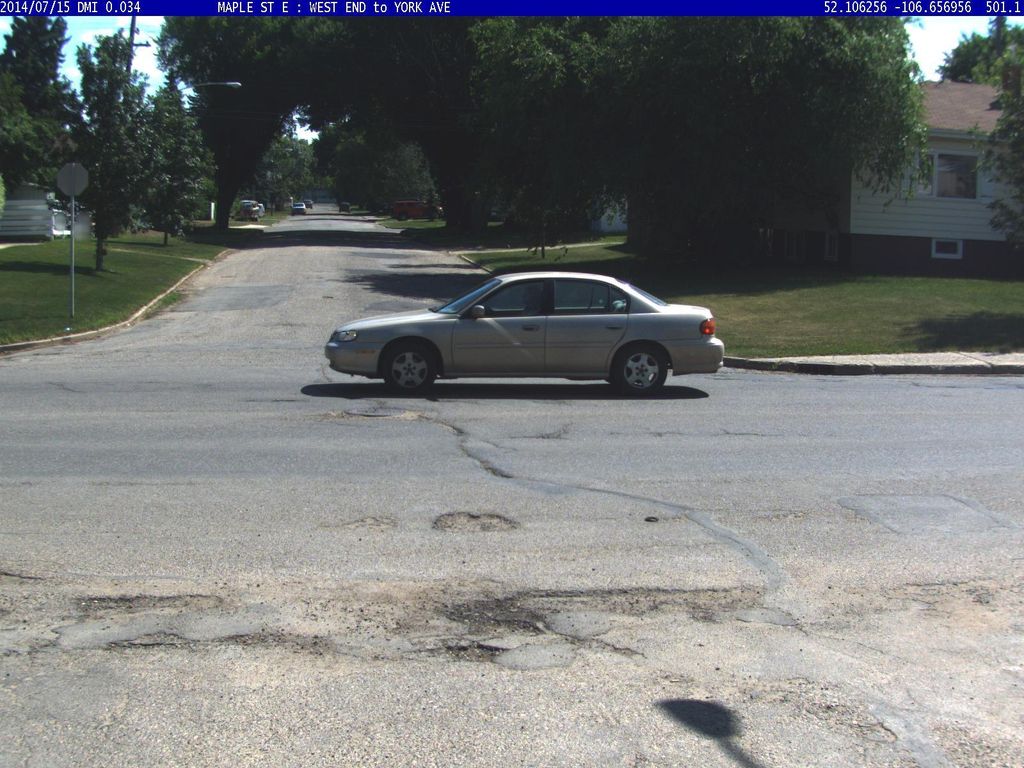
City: saskatoon